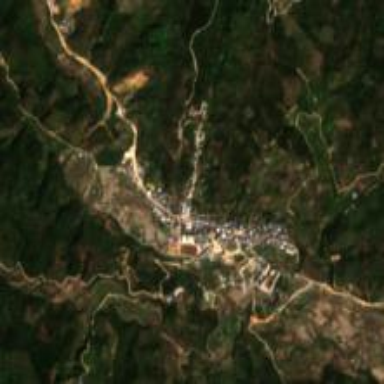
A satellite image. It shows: Ethnic township within town.